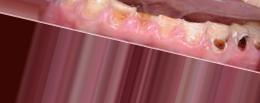
Condition: Caries